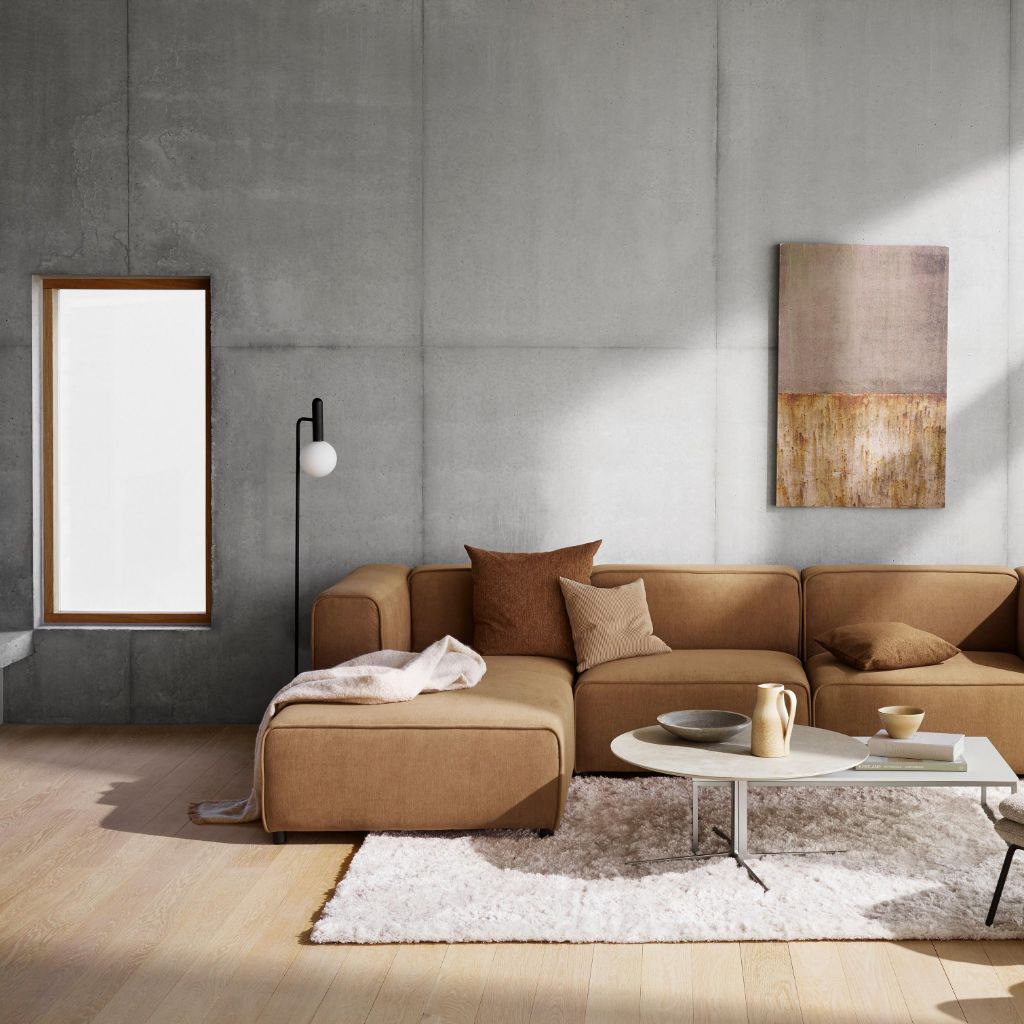
brown fabric sectional sofa, living room, concrete wallpaper, with solid pattern, contemporary, wood flooring, with plank pattern